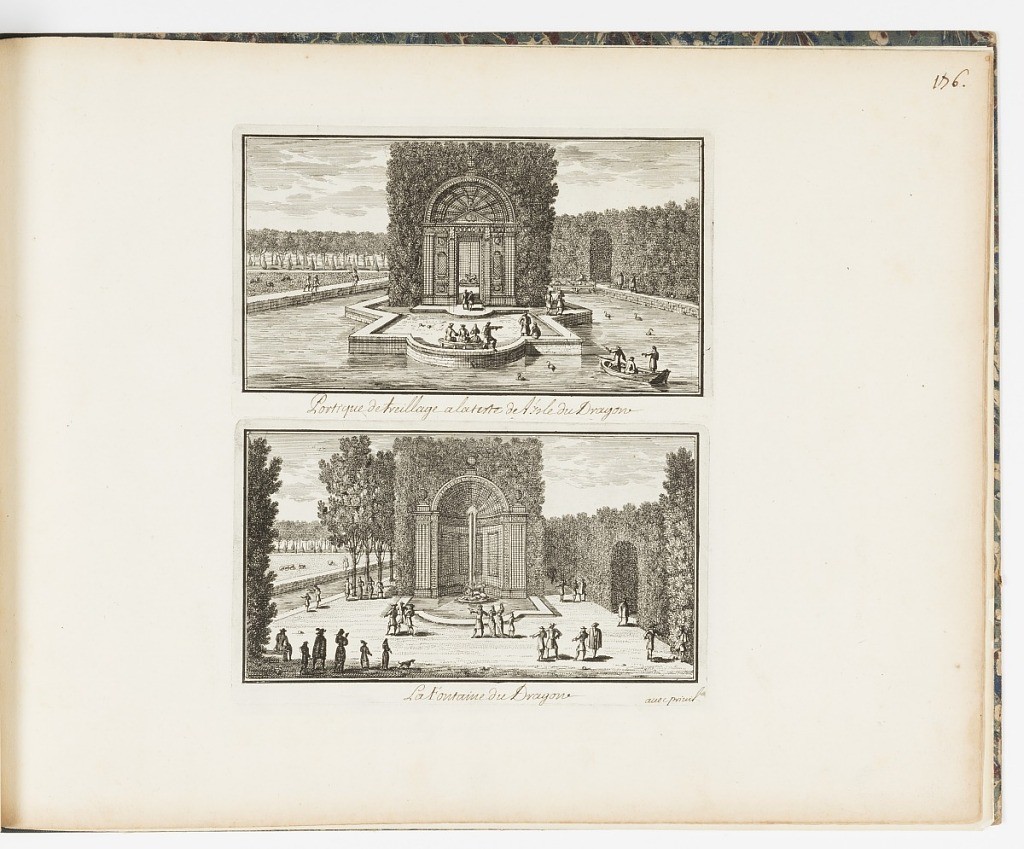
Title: Portique de treillage a la teste de l’isle du Dragon
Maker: Nicolas Langlois, French, 1640 - 1703
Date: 1670–95
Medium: Etching on laid paper
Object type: Print
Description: Two plates printed on a single sheet. Both proofs are before lettering with their titles inscribed in ink below each image, within the plates. Upper plate: an island in a water basin within a garden, with a trellis arch in the center, decorated with an ornamental tympanum, panels, and pilasters, flanked by a large hedge, figures sit on benches on the island and walk around. Ducks and a small boat in the water around the island. Rows of trees and hedges and figures in the background. Lower plate: A fountain in the center, with a large jet of water, framed by an arched trellis, decorated with panels, pilasters, and finials. Rows of trees to the left, alongside a narrow water basin, with trees in the background and hedges to the right. Several figures walking and standing around the garden.